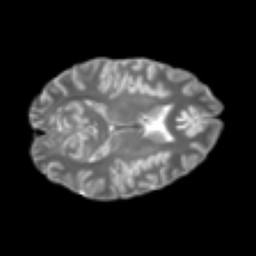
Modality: T2w
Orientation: axial
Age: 24
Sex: male
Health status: healthy
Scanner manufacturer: philips
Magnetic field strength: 3 T
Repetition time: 10.623 s
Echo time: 0.07044 s